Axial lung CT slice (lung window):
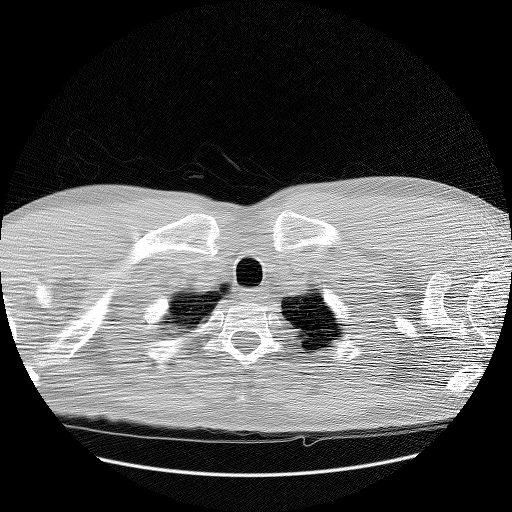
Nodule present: no